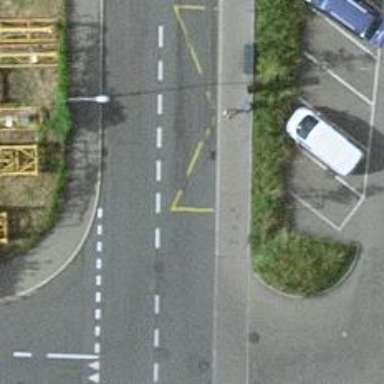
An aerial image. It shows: Asphalt platform for public transport.